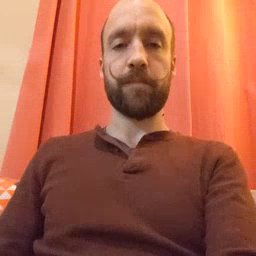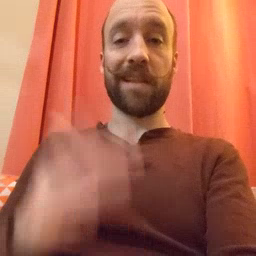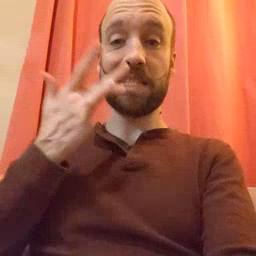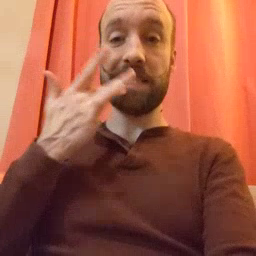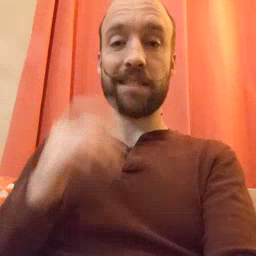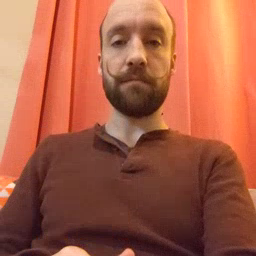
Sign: taste